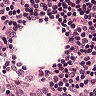
Metastatic tissue present: no